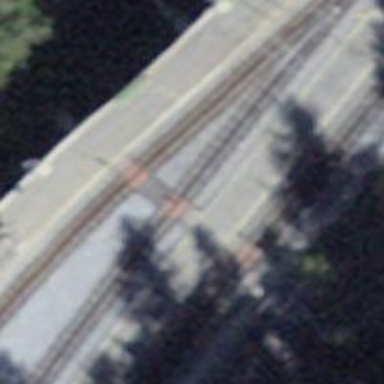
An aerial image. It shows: Crossing for the railway.